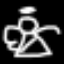
Label: angel